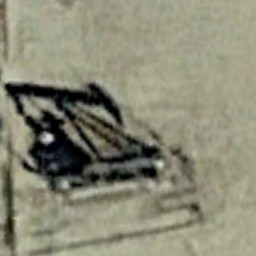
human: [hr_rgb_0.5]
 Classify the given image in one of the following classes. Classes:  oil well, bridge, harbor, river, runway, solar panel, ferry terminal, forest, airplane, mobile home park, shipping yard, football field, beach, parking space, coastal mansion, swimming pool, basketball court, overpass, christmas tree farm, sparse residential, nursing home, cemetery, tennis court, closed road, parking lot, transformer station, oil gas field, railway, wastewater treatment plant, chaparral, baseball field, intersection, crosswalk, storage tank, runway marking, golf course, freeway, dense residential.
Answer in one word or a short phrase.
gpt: oil well